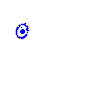
Particle: electron